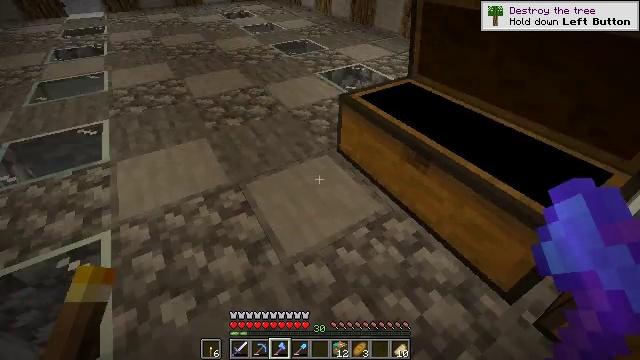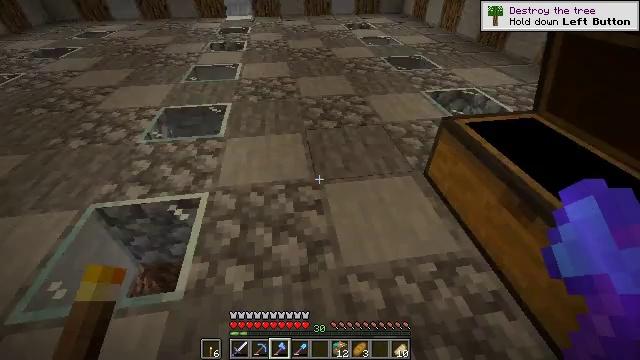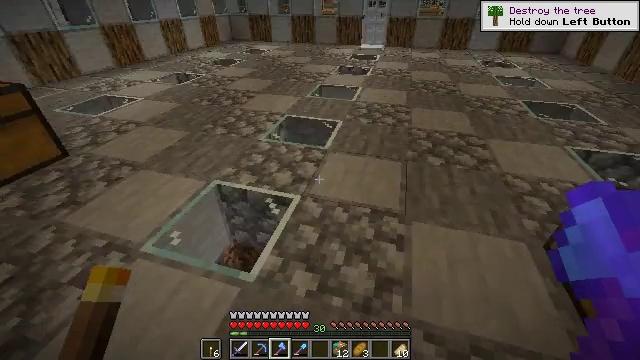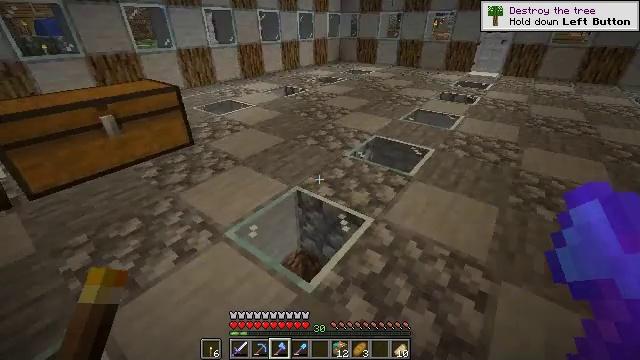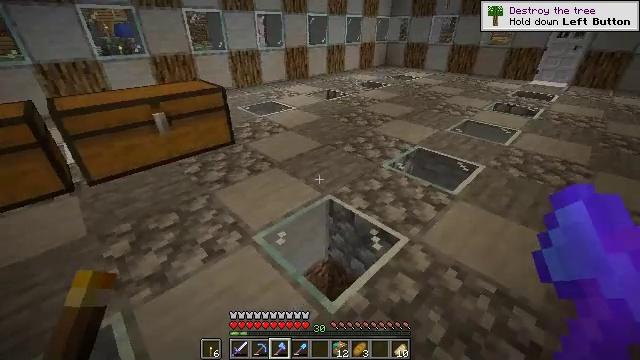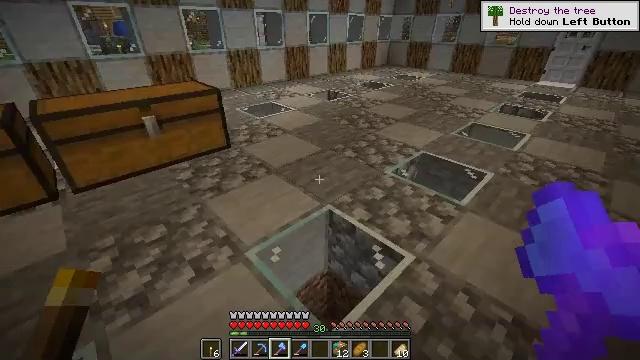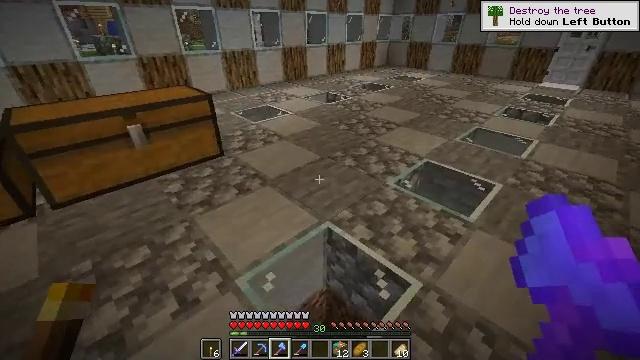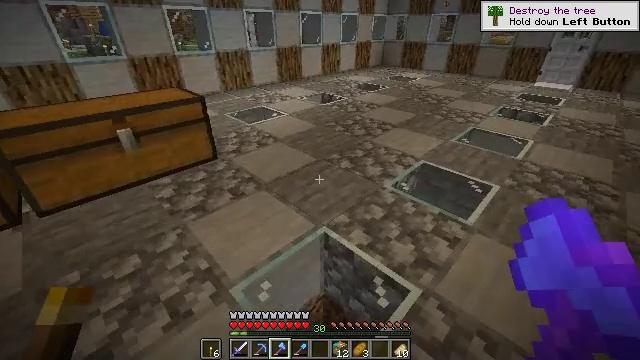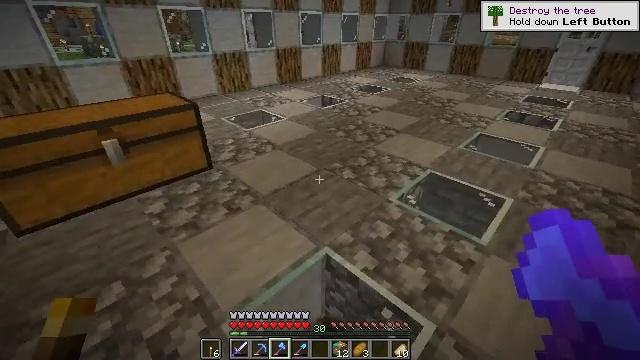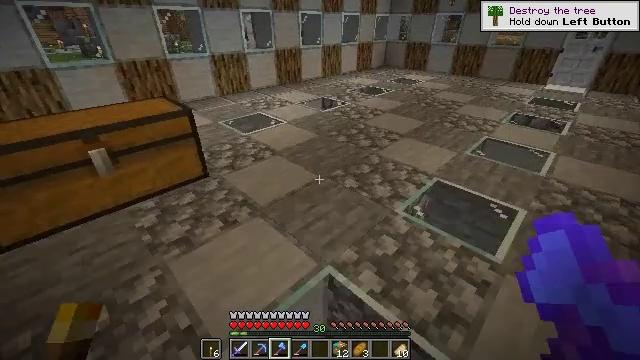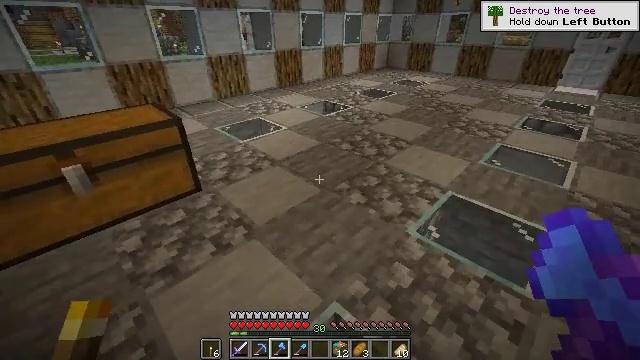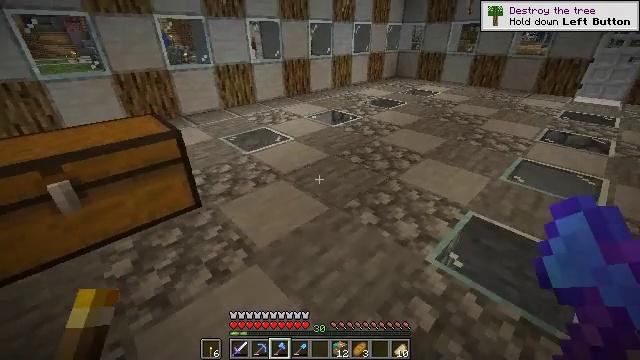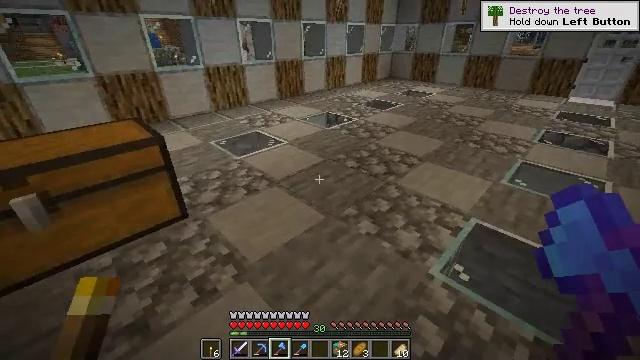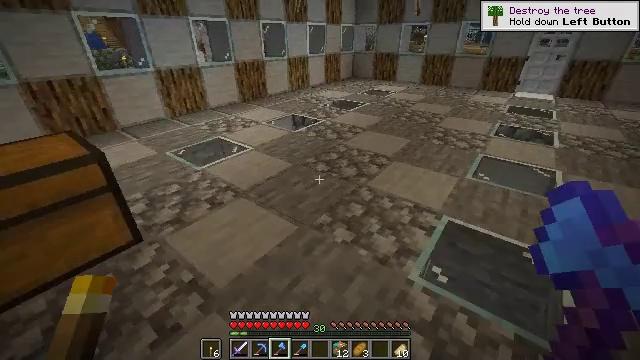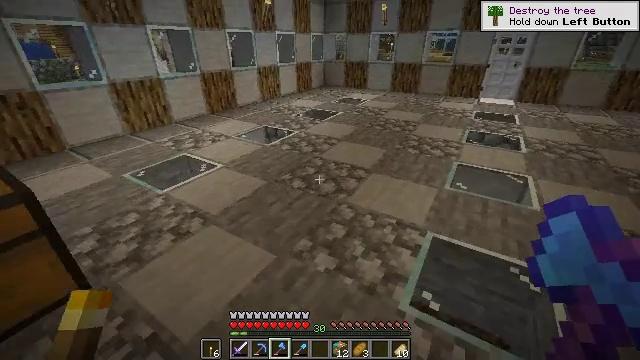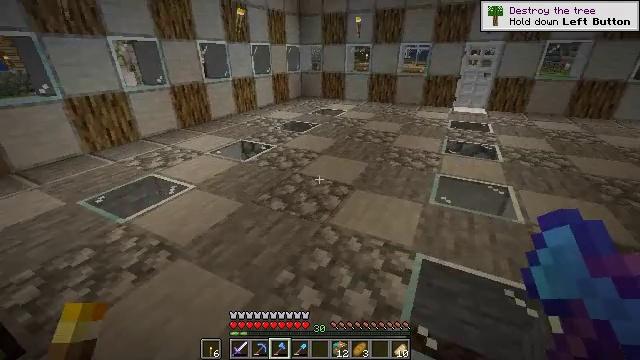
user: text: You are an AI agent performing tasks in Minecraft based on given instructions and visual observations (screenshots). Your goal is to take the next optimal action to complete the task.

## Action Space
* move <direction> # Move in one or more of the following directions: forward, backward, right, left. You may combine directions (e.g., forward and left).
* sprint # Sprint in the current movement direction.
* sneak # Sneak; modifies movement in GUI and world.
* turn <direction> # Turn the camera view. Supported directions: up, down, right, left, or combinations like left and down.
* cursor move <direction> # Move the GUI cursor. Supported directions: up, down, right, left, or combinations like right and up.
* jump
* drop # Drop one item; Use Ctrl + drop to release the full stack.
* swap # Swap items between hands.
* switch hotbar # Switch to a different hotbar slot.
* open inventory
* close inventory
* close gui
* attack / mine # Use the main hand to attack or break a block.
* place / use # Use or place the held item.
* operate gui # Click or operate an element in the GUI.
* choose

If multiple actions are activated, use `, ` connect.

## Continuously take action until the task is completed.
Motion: motion action
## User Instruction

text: Gather the chest from its place.
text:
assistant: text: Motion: turn left and up
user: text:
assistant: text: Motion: turn left and up
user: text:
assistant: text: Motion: move forward, turn left and up
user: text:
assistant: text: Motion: move forward, turn left
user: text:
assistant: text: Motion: move forward
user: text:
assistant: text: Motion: move forward
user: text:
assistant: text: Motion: move forward, turn right
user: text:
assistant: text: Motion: move forward
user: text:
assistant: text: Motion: move forward
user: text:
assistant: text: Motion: move forward
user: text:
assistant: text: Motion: move forward, turn left and up
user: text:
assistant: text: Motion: move forward, turn right
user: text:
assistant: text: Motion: move forward, turn right
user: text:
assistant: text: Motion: move forward, turn right and up
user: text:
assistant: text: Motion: move forward, sprint, turn right and up
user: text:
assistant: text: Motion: move forward, sprint, turn right and up
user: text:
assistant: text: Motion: move forward, sprint, turn left
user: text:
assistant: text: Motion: move forward, sprint, turn left
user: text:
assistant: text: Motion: move forward, turn left
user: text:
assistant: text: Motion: move forward, turn left
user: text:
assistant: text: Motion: move forward, turn left
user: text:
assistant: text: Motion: move forward, sprint, turn left
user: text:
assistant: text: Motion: move forward, sprint, turn left
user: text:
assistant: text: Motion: move forward, sprint, turn right
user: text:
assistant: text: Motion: move forward, turn right
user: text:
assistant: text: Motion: move forward, turn right
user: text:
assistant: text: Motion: move forward, turn right
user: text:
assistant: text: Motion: move forward, turn right and up
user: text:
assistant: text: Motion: move forward, sprint, turn right and up
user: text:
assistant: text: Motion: move forward, sprint, turn right and up